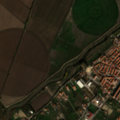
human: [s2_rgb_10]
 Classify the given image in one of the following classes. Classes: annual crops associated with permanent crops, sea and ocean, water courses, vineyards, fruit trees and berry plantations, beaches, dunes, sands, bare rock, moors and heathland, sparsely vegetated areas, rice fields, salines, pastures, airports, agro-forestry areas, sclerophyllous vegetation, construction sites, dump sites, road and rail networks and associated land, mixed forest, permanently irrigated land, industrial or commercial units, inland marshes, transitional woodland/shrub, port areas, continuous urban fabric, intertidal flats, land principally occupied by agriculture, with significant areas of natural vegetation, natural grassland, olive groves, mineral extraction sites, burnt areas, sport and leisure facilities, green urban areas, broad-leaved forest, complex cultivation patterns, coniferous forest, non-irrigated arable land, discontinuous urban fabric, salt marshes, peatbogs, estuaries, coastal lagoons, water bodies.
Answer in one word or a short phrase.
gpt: continuous urban fabric, discontinuous urban fabric, permanently irrigated land, rice fields, complex cultivation patterns